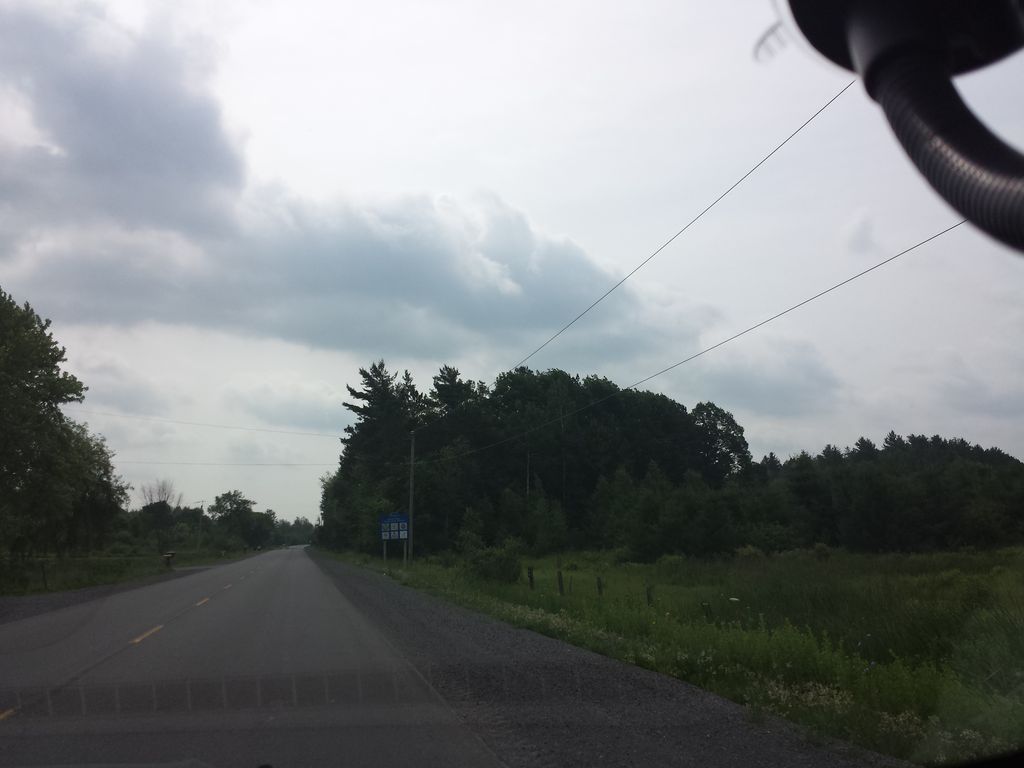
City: ottawa-gatineau